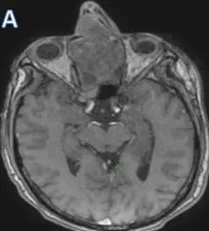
T1 in axial.
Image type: radiology (mri)